Question: I'm writing a php script that allows me to get and set certain values on a device using snmp. I've got the the device's MIB and can load it easily into php. The problem is that I can't get the values I'm looking for using a 'human readable' oid string instead of a numeric one (the numeric oid works fine).
my code:
'''
$host = "localhost";
$community = "public";
$mibFile = "C:\wamp\www\extra\AvenueMIBv105.mib";
$oid = '.1.3.6.1.4.1.19021.1.1.0.0.1';
snmp_read_mib($mibFile);
print_r(snmprealwalk($host, $community, $oid));
'''
with '$oid = '.1.3.6.1.4.1.19021.1.1.0.0.1'', I get this output:
> Array ( [AvenueMIBv105::private.1.19021.1.1.0.0.1.1.0] => INTEGER: 1 [AvenueMIBv105::private.1.19021.1.1.0.0.1.2.0] => INTEGER: 1
with $oid = 'AvenueMIBv105::private.slotSelect' I get this output:
> Array([AvenueMIBv105::internet.2.1.1.3.0] => INTEGER: 129663870
[AvenueMIBv105::internet.2.1.1.4.0] => Hex-STRING: 75 73 65 72 4E 61
6D 65 00
I want both outputs to be the same. I realise that I must have the 'human readable' oid wrong, but I've tried loads of different strings for that and I always get the same wrong output. How should I be doing this? Also I know it sometimes makes a difference, the php script is running on a WAMP server.
Here is my MIB tree:

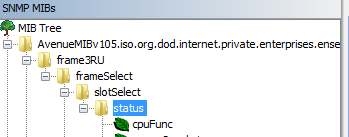
Answer: Your PHP library needs to be able to 'resolve' your OID to a the human readable OID name. You need to research if and how your PHP SNMP library does this for its output. This is an issue with your PHP SNMP library. If your library doesn't do this, then you will need to manually do it. The reason why your IReasoning browser does it, is because the Ireasoning resolves the OID to the human-readable name.